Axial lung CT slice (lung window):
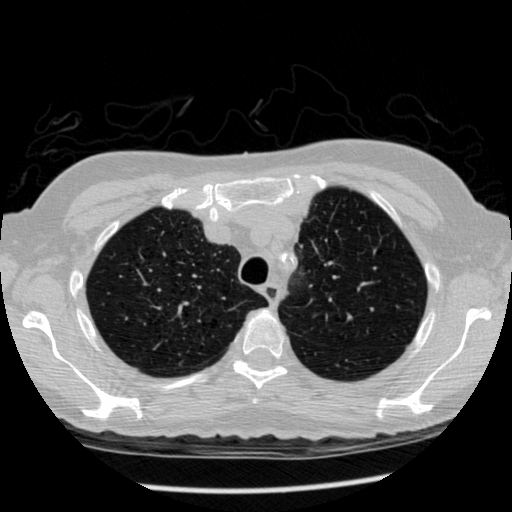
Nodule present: no